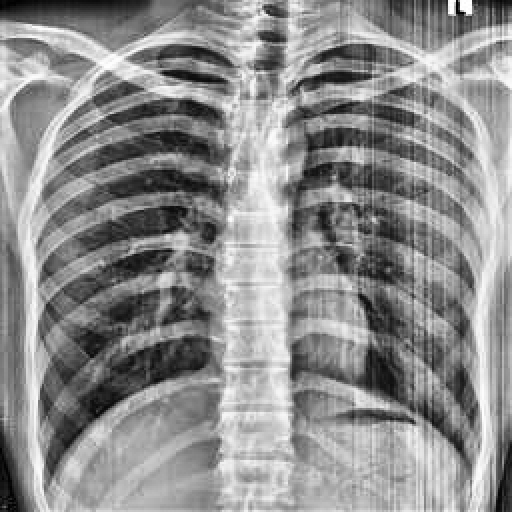
Finding: NORMAL